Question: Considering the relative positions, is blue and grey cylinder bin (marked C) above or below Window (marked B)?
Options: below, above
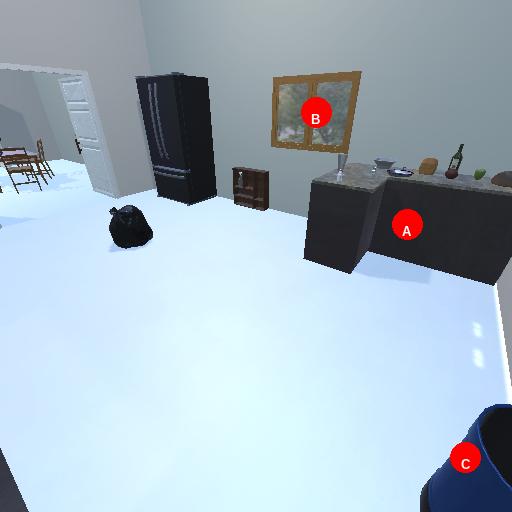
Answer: below